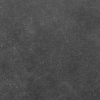
Atmospheric dust classification: dusty